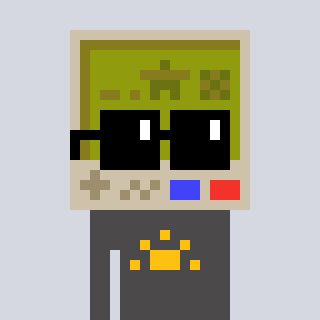
a pixel art character with square black sunglasses, a gameboy-shaped head and a grayscale-colored body on a cool background